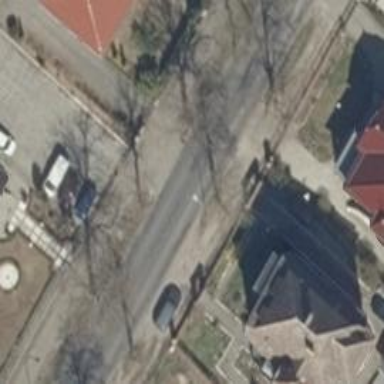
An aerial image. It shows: Driveway leading to service road.